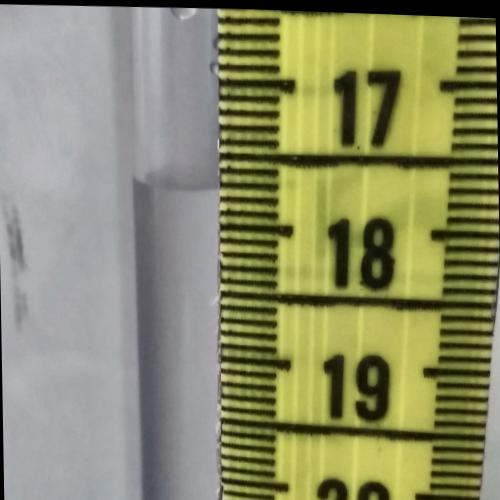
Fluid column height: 17.7 cm